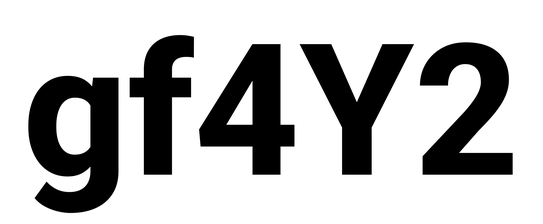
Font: Roboto_ExtraBold